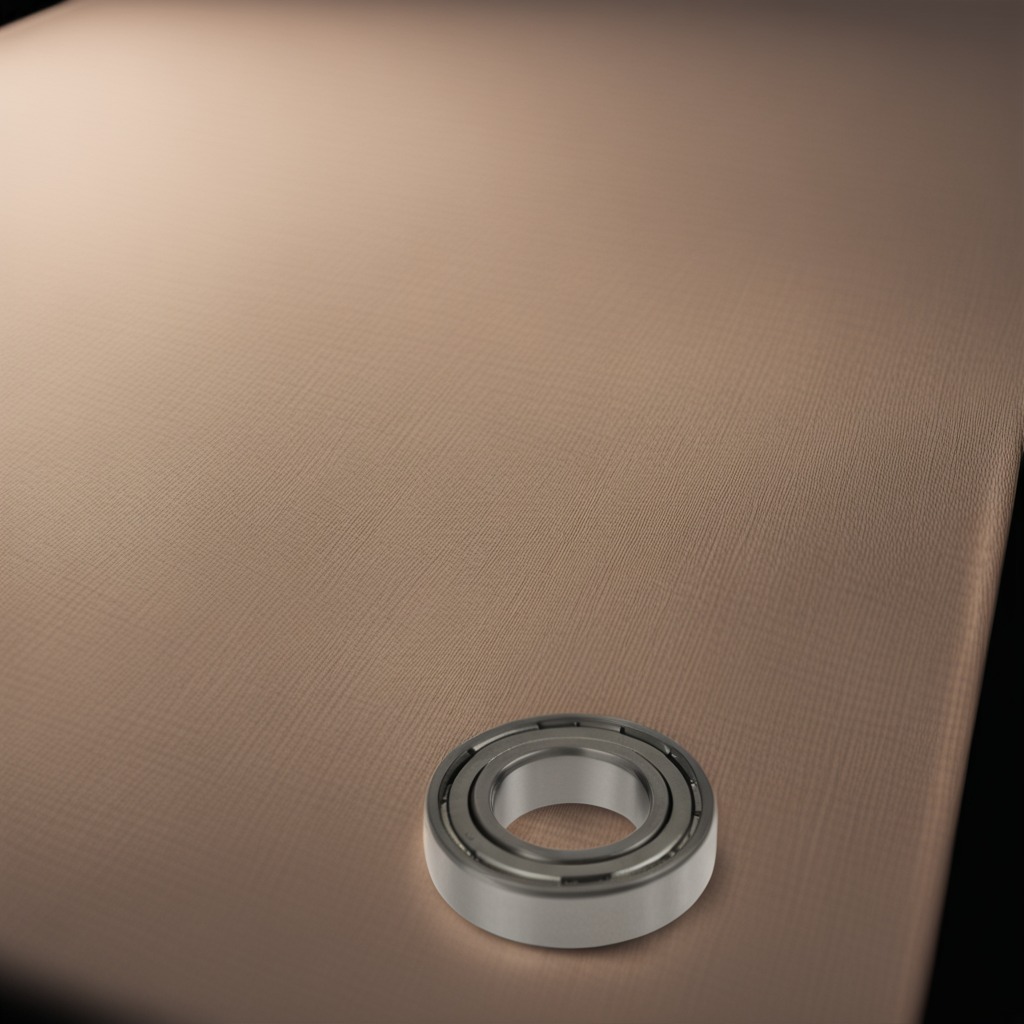
A metal ball bearing is lying on a wooden table inside a workshop at night.